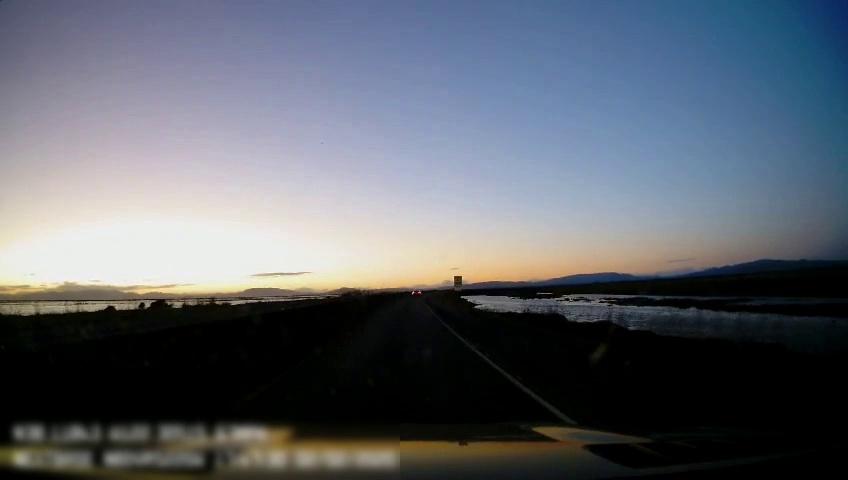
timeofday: Dusk/Dawn/Twilight
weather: Sunny
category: Drivable Space
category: Vehicles | Car
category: Lanes | Current Lane
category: Lanes | Current Lane
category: Traffic | Signs